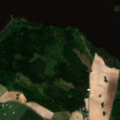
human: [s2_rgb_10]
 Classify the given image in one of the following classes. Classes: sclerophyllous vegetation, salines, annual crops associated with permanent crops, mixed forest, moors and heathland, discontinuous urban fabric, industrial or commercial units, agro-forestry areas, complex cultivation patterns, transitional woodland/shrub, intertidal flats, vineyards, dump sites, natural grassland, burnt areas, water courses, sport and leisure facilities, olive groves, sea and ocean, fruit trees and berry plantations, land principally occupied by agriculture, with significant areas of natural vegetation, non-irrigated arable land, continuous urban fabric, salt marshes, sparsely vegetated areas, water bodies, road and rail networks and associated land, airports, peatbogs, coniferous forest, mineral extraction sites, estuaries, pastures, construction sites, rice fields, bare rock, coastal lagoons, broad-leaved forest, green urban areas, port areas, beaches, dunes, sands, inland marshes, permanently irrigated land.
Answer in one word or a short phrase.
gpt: non-irrigated arable land, land principally occupied by agriculture, with significant areas of natural vegetation, broad-leaved forest, coniferous forest, water bodies